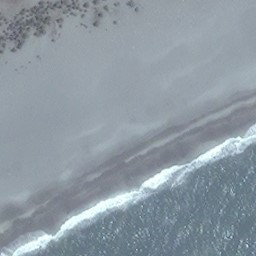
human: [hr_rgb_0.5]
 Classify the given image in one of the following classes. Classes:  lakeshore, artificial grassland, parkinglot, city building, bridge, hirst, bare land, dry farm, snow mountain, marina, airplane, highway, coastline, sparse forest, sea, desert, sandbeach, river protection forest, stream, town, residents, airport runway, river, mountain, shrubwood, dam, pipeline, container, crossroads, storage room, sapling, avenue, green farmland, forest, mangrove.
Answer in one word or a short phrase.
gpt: coastline